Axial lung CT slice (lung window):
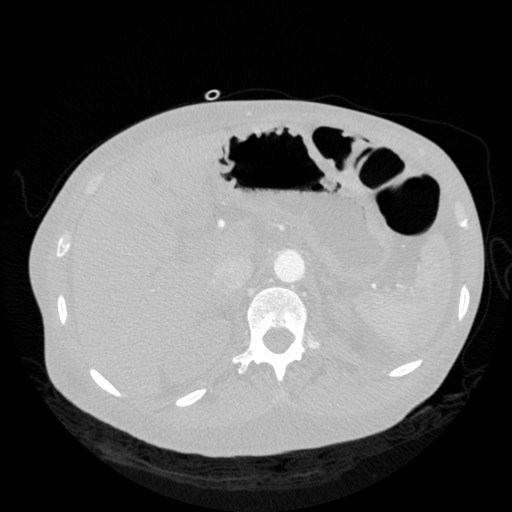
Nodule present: no